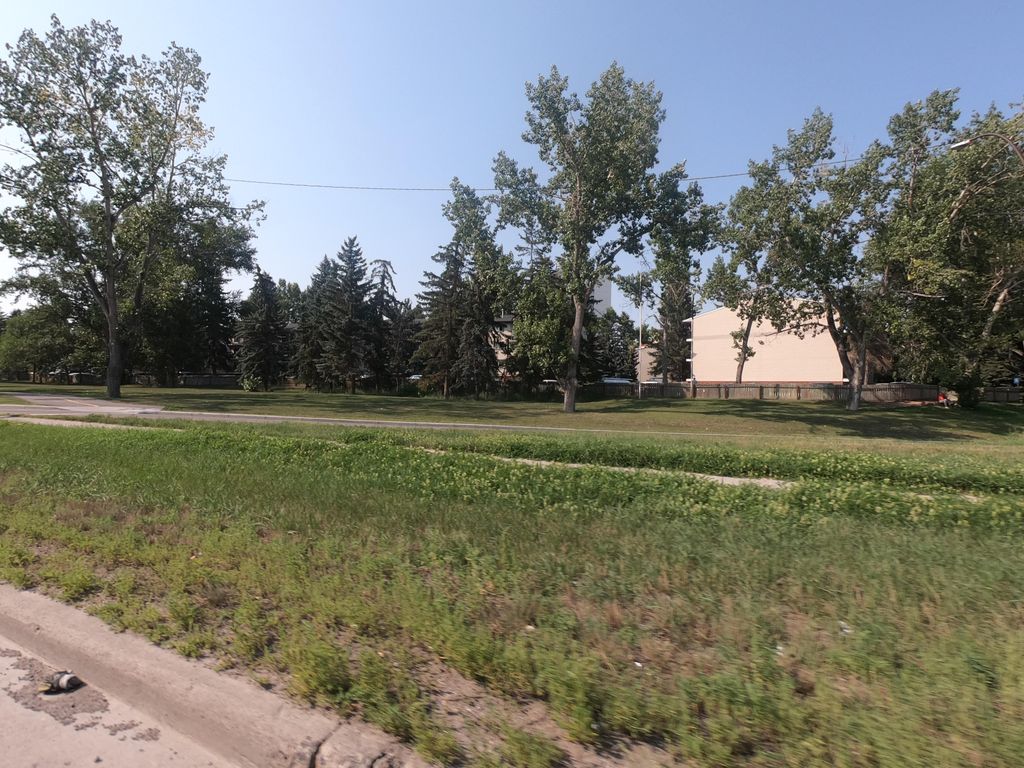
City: calgary